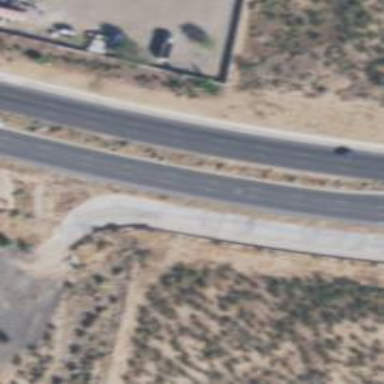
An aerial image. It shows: Primary highway.